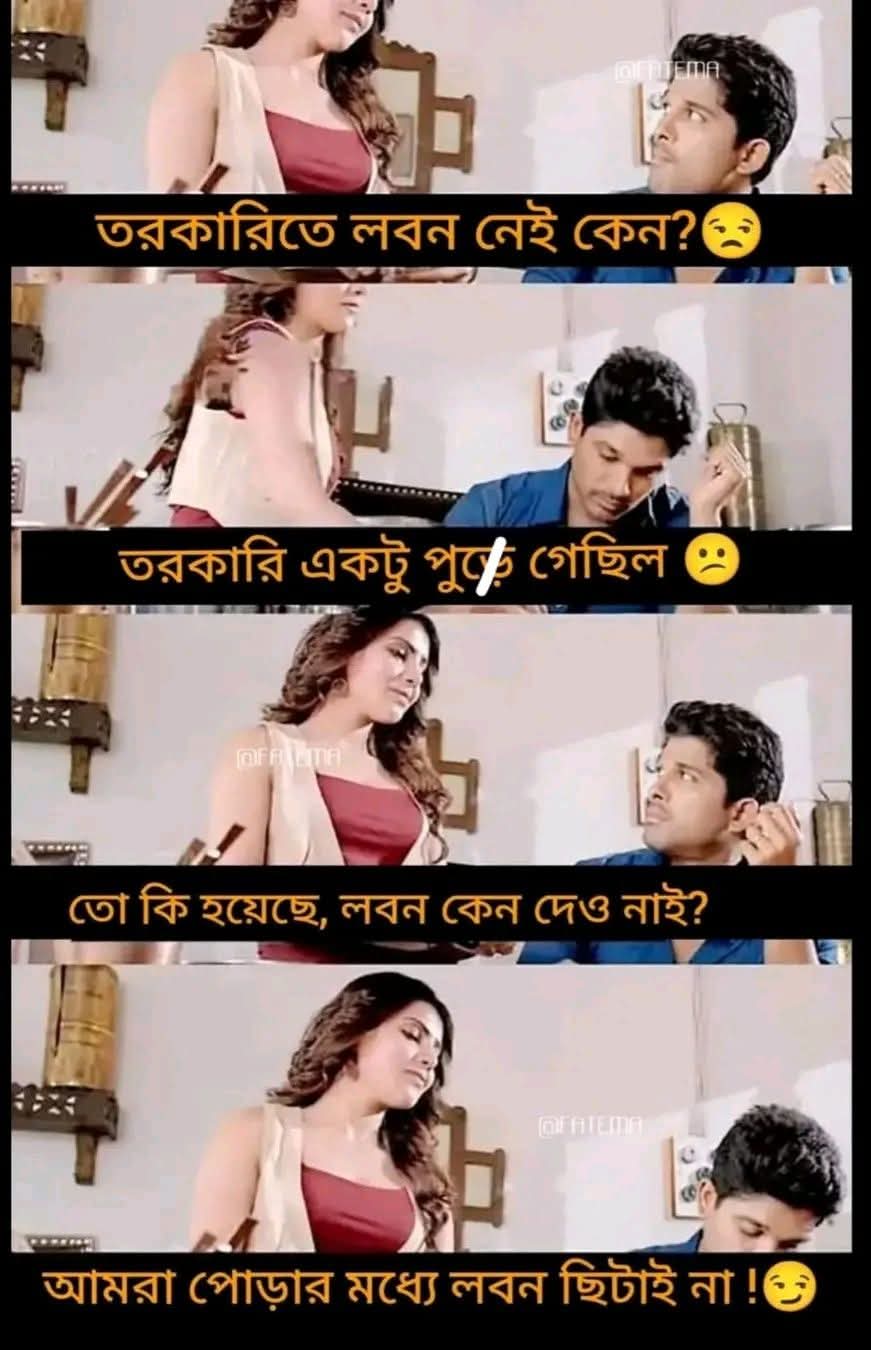
Text: তরকারিতে লবন নেই কেন?
তরকারি একটু পুড়ে গেছিল
তো কি হয়েছে, লবন কেন দেও নাই?
আমরা পোড়ার মধ্যে লবন ছিটাই না!
Label: Non Hate